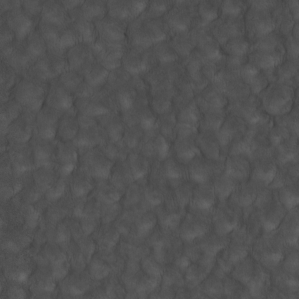
Label: non_frost